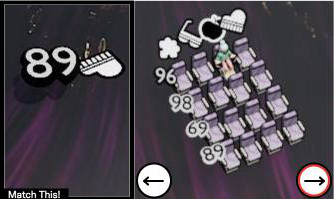
Task: seats
Answer: no